Question: I want to change color of the whole line depends of duration of the date.
Example, If duration of the date is between 3 and 6 color is orange; more than 6 must be show as red. May I know How can I make that?
'''
foreach ($ary_list as $k => $v) {
$color= xxx;
echo "<tr style="color:$color">";
echo "<tr bgcolor="#F5F5F5">
";
echo "<td nowrap ".$rowspan.">
";
echo "<font face="arial" size="1" color="#3C5F84">
";
echo "&nbsp " .$v["seal_area"]. " &nbsp &nbsp ";
echo "</font>
";
echo "</td>
";
echo "<td nowrap ".$rowspan.">
";
echo "<font face="arial" size="1" color="#3C5F84">
";
echo "&nbsp " .$v["seal_barcode"]. " &nbsp &nbsp ";
echo "</font>
";
echo "</td>
";
echo "<td nowrap ".$rowspan.">
";
echo "<font face="arial" size="1" color="#3C5F84">
";
echo "&nbsp " .$v["dt_issue"]. " &nbsp &nbsp ";
echo "</font>
";
echo "</td>";
echo "<td nowrap ".$rowspan.">
";
echo "<font face="arial" size="1" color="#3C5F84">
";
echo "&nbsp " .$v["issue_admin"]. " &nbsp &nbsp ";
echo "</font>
";
echo "</td>";
echo "<td nowrap ".$rowspan.">
";
echo "<font face="arial" size="1" color="#3C5F84">
";
echo "&nbsp " .$v["receive_by"]." &nbsp &nbsp ";
echo "</font>
";
echo "</td>";
echo "<td nowrap ".$rowspan.">
";
echo "<font face="arial" size="1" color="#3C5F84">
";
echo "&nbsp " .$v["receive_id"]." &nbsp &nbsp ";
echo "</font>
";
echo "</td>";
echo "<td nowrap ".$rowspan.">
";
echo "<font face="arial" size="1" color="#3C5F84">
";
echo "&nbsp " .$v["dt_return"]." &nbsp &nbsp ";
echo "</font>
";
echo "</td>";
echo "<td nowrap ".$rowspan.">
";
echo "<font face="arial" size="1" color="#3C5F84">
";
echo "&nbsp " .$v["return_admin"]." &nbsp &nbsp ";
echo "</font>
";
echo "</td>";
echo "<td nowrap ".$rowspan.">
";
echo "<font face="arial" size="1" color="#3C5F84">
";
echo "&nbsp " .$v["return_by"]. " &nbsp &nbsp ";
echo "</font>
";
echo "</td>";
echo "<td nowrap ".$rowspan.">
";
echo "<font face="arial" size="1" color="#3C5F84">
";
echo "&nbsp " .$v["return_id"]." &nbsp &nbsp ";
echo "</font>
";
echo "</td>";
/*echo "<td nowrap ".$rowspan.">
";
echo "<font face="arial" size="1" color="#3C5F84">
";
$now = time(); // or your date as well
$your_date = strtotime($v["dt_issue"]);
$datediff = $now - $your_date;
//echo round($datediff / (60 * 60 * 24));
//echo $datediff->format('%R%a days');
echo "&nbsp " .round($datediff / (60 * 60 * 24))." &nbsp &nbsp ";
echo "</font>
";
echo "</td>";*/
echo "<td nowrap ".$rowspan.">
";
$now = time();
$your_date = strtotime($v["dt_issue"]);
$datediff = $now - $your_date;
$daysDiff = round($datediff / (60 * 60 * 24));
$color = $daysDiff < 3 ? '#3C5F84' : ($daysDiff <= 6 ? 'orange' : 'red');
echo "<font face="arial" size="1" color="$color">
";
echo "&nbsp " .$daysDiff." &nbsp &nbsp ";
echo "</font>
";
echo "</td>";
echo "</tr>";
}
'''
Above code is in php how I count for cycle time tab. For dt_issue, it use with now() while inserting to query. I will insert the screenshot below.

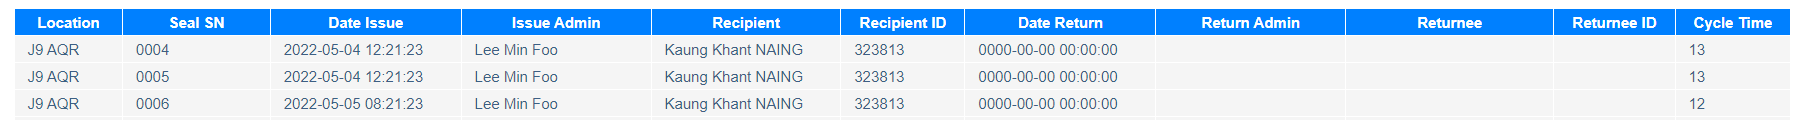
Answer: You can try this to change the color of the font depends on daysdiff
'''
echo "<td nowrap ".$rowspan.">
";
$now = time();
$your_date = strtotime($v["dt_issue"]);
$datediff = $now - $your_date;
$daysDiff = round($datediff / (60 * 60 * 24));
$color = $daysDiff < 3 ? '#3C5F84' : ($daysDiff <= 6 ? 'orange' : 'red');
echo "<font face="arial" size="1" color="$color">
";
echo "&nbsp " .$daysDiff." &nbsp &nbsp ";
echo "</font>
";
echo "</td>";
'''
And if you want to change the color of the whole line , you should do it before echo the '<tr>' tag , like 'echo "<tr style="color:$color">";'
Whole line example:
'''
foreach ($ary_list as $k => $v) {
$now = time();
$your_date = strtotime($v["dt_issue"]);
$datediff = $now - $your_date;
$daysDiff = round($datediff / (60 * 60 * 24));
$color = $daysDiff < 3 ? '#3C5F84' : ($daysDiff <= 6 ? 'orange' : 'red');
echo "<tr style="color:$color" bgcolor="#F5F5F5">";
echo "<td nowrap ".$rowspan.">
";
echo "<font face="arial" size="1" >
";
echo "&nbsp " .$v["seal_area"]. " &nbsp &nbsp ";
echo "</font>
";
echo "</td>
";
echo "<td nowrap ".$rowspan.">
";
echo "<font face="arial" size="1" >
";
echo "&nbsp " .$v["seal_barcode"]. " &nbsp &nbsp ";
echo "</font>
";
echo "</td>
";
echo "<td nowrap ".$rowspan.">
";
echo "<font face="arial" size="1" >
";
echo "&nbsp " .$v["dt_issue"]. " &nbsp &nbsp ";
echo "</font>
";
echo "</td>";
echo "<td nowrap ".$rowspan.">
";
echo "<font face="arial" size="1" >
";
echo "&nbsp " .$v["issue_admin"]. " &nbsp &nbsp ";
echo "</font>
";
echo "</td>";
echo "<td nowrap ".$rowspan.">
";
echo "<font face="arial" size="1" >
";
echo "&nbsp " .$v["receive_by"]." &nbsp &nbsp ";
echo "</font>
";
echo "</td>";
echo "<td nowrap ".$rowspan.">
";
echo "<font face="arial" size="1" >
";
echo "&nbsp " .$v["receive_id"]." &nbsp &nbsp ";
echo "</font>
";
echo "</td>";
echo "<td nowrap ".$rowspan.">
";
echo "<font face="arial" size="1" >
";
echo "&nbsp " .$v["dt_return"]." &nbsp &nbsp ";
echo "</font>
";
echo "</td>";
echo "<td nowrap ".$rowspan.">
";
echo "<font face="arial" size="1" >
";
echo "&nbsp " .$v["return_admin"]." &nbsp &nbsp ";
echo "</font>
";
echo "</td>";
echo "<td nowrap ".$rowspan.">
";
echo "<font face="arial" size="1" >
";
echo "&nbsp " .$v["return_by"]. " &nbsp &nbsp ";
echo "</font>
";
echo "</td>";
echo "<td nowrap ".$rowspan.">
";
echo "<font face="arial" size="1" >
";
echo "&nbsp " .$v["return_id"]." &nbsp &nbsp ";
echo "</font>
";
echo "</td>";
/*echo "<td nowrap ".$rowspan.">
";
echo "<font face="arial" size="1" >
";
$now = time(); // or your date as well
$your_date = strtotime($v["dt_issue"]);
$datediff = $now - $your_date;
//echo round($datediff / (60 * 60 * 24));
//echo $datediff->format('%R%a days');
echo "&nbsp " .round($datediff / (60 * 60 * 24))." &nbsp &nbsp ";
echo "</font>
";
echo "</td>";*/
echo "<td nowrap ".$rowspan.">
";
echo "<font face="arial" size="1" color="$color">
";
echo "&nbsp " .$daysDiff." &nbsp &nbsp ";
echo "</font>
";
echo "</td>";
echo "</tr>";
}
'''